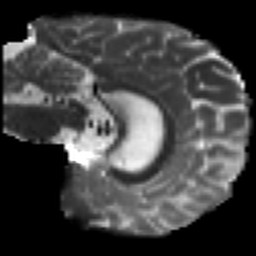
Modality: T2w
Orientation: sagittal
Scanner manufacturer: siemens
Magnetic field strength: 3 T
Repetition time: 7.8 s
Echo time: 0.09 s